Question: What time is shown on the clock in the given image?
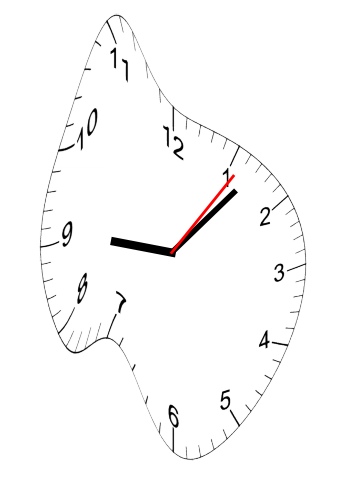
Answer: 09:07:06